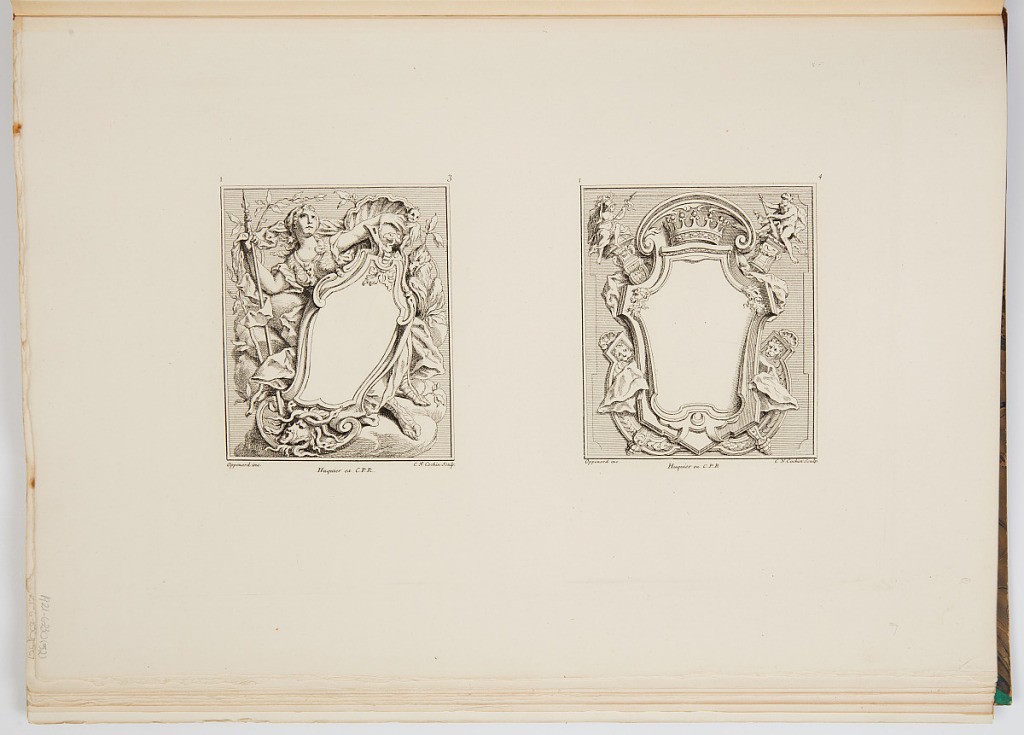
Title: Designs for Cartouches
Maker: Gilles-Marie Oppenord, French, 1672–1742
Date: ca. 1900
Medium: Photomechanical print
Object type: Bound print
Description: Page printed with two plates of cartouche designs. The cartouche on the left has behind it a female figure wearing a breast plate and holding a spear; an owl at her left hand indicates she might be Minerva/Athena. The cartouche on the right has a crown at top and a column on the left topped by Minerva/Athena, and a column at right with Hercules with his club. Both plates are signed and numbered.